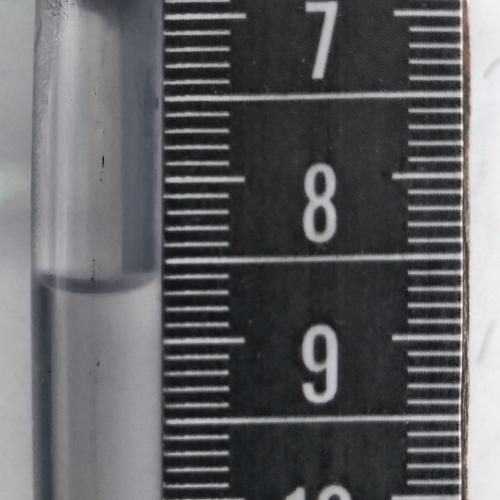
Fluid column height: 8.6 cm